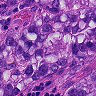
Metastatic tissue present: yes